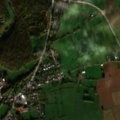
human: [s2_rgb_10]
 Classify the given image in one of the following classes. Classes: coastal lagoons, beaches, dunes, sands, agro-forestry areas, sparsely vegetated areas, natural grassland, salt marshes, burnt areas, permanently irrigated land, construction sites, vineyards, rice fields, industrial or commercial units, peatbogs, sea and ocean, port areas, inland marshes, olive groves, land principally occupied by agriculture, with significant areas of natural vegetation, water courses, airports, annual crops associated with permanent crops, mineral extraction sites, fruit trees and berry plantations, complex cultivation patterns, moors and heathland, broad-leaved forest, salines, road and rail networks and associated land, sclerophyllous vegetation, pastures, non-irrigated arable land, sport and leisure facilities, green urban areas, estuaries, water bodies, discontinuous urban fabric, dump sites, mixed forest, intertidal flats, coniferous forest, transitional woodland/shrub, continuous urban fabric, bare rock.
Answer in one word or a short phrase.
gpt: discontinuous urban fabric, non-irrigated arable land, pastures, complex cultivation patterns, broad-leaved forest